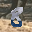
Label: 8